Question: I am making a application that you can apply different effects to photos using GPU Image Framework by Brad Larson.I want to add X-ray Effect filter in GPU image app.Any pointers will be appreciated
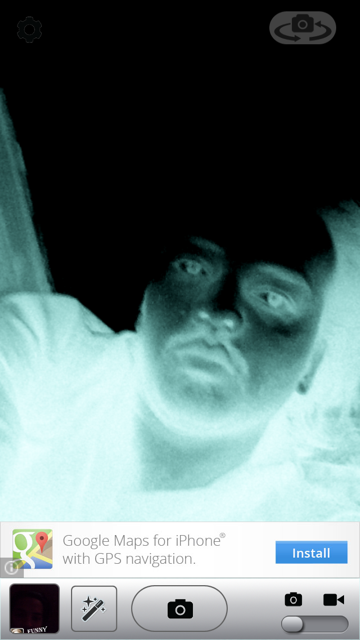
Answer: You want something like the GPUImageColorInvertFilter:

If that doesn't produce the exact effect you want, you could create a custom filter based on it and have your fragment shader first convert to luminance, and then apply a greenish tint based on the inverse of the pixel's luminance. That would provide the exact effect you show above.
I'll leave the coding of such a shader as an exercise for the reader.